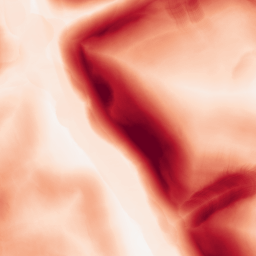
Category: morphological
Decomposition family: morphological_gradient
Decomposition parameters: size: 15
shape: disk
Upsampling method: quintic
Upsampling parameters: scale: 4
Upsampling scale: 4